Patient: sex M, age 60
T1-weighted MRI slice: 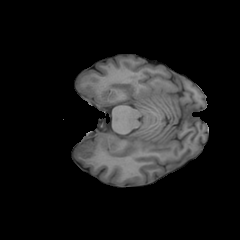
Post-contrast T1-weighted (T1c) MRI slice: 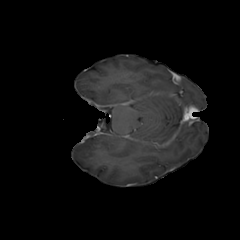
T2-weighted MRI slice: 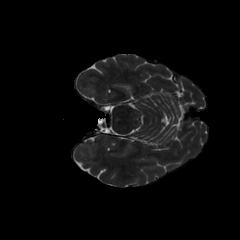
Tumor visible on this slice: no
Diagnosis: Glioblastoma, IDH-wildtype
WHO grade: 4